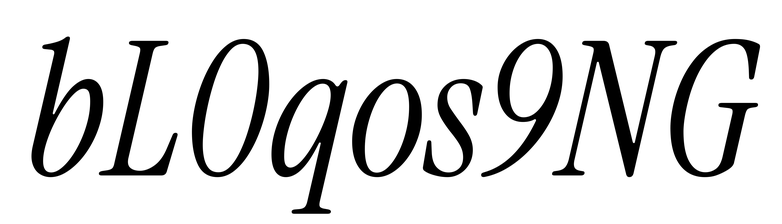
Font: InstrumentSerif-Italic